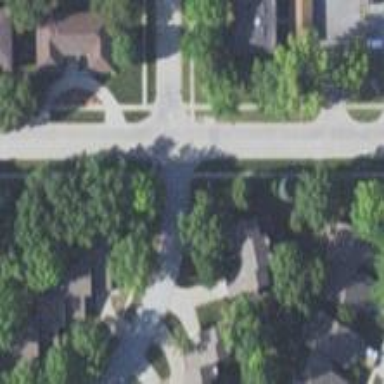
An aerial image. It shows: Unmarked crossing on footway.